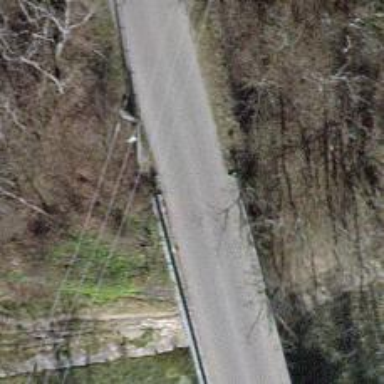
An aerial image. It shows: Unclassified road with asphalt surface crossing over bridge. The road does not have sidewalk.